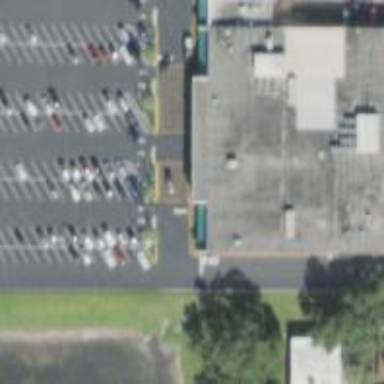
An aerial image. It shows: Parking space is available.